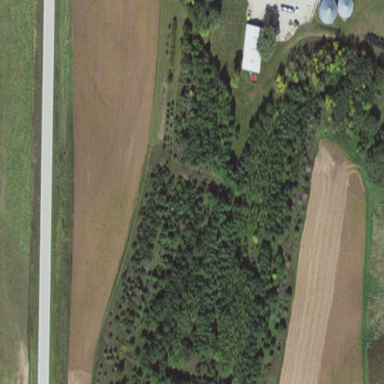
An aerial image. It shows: Beautiful woodland area.